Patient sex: F
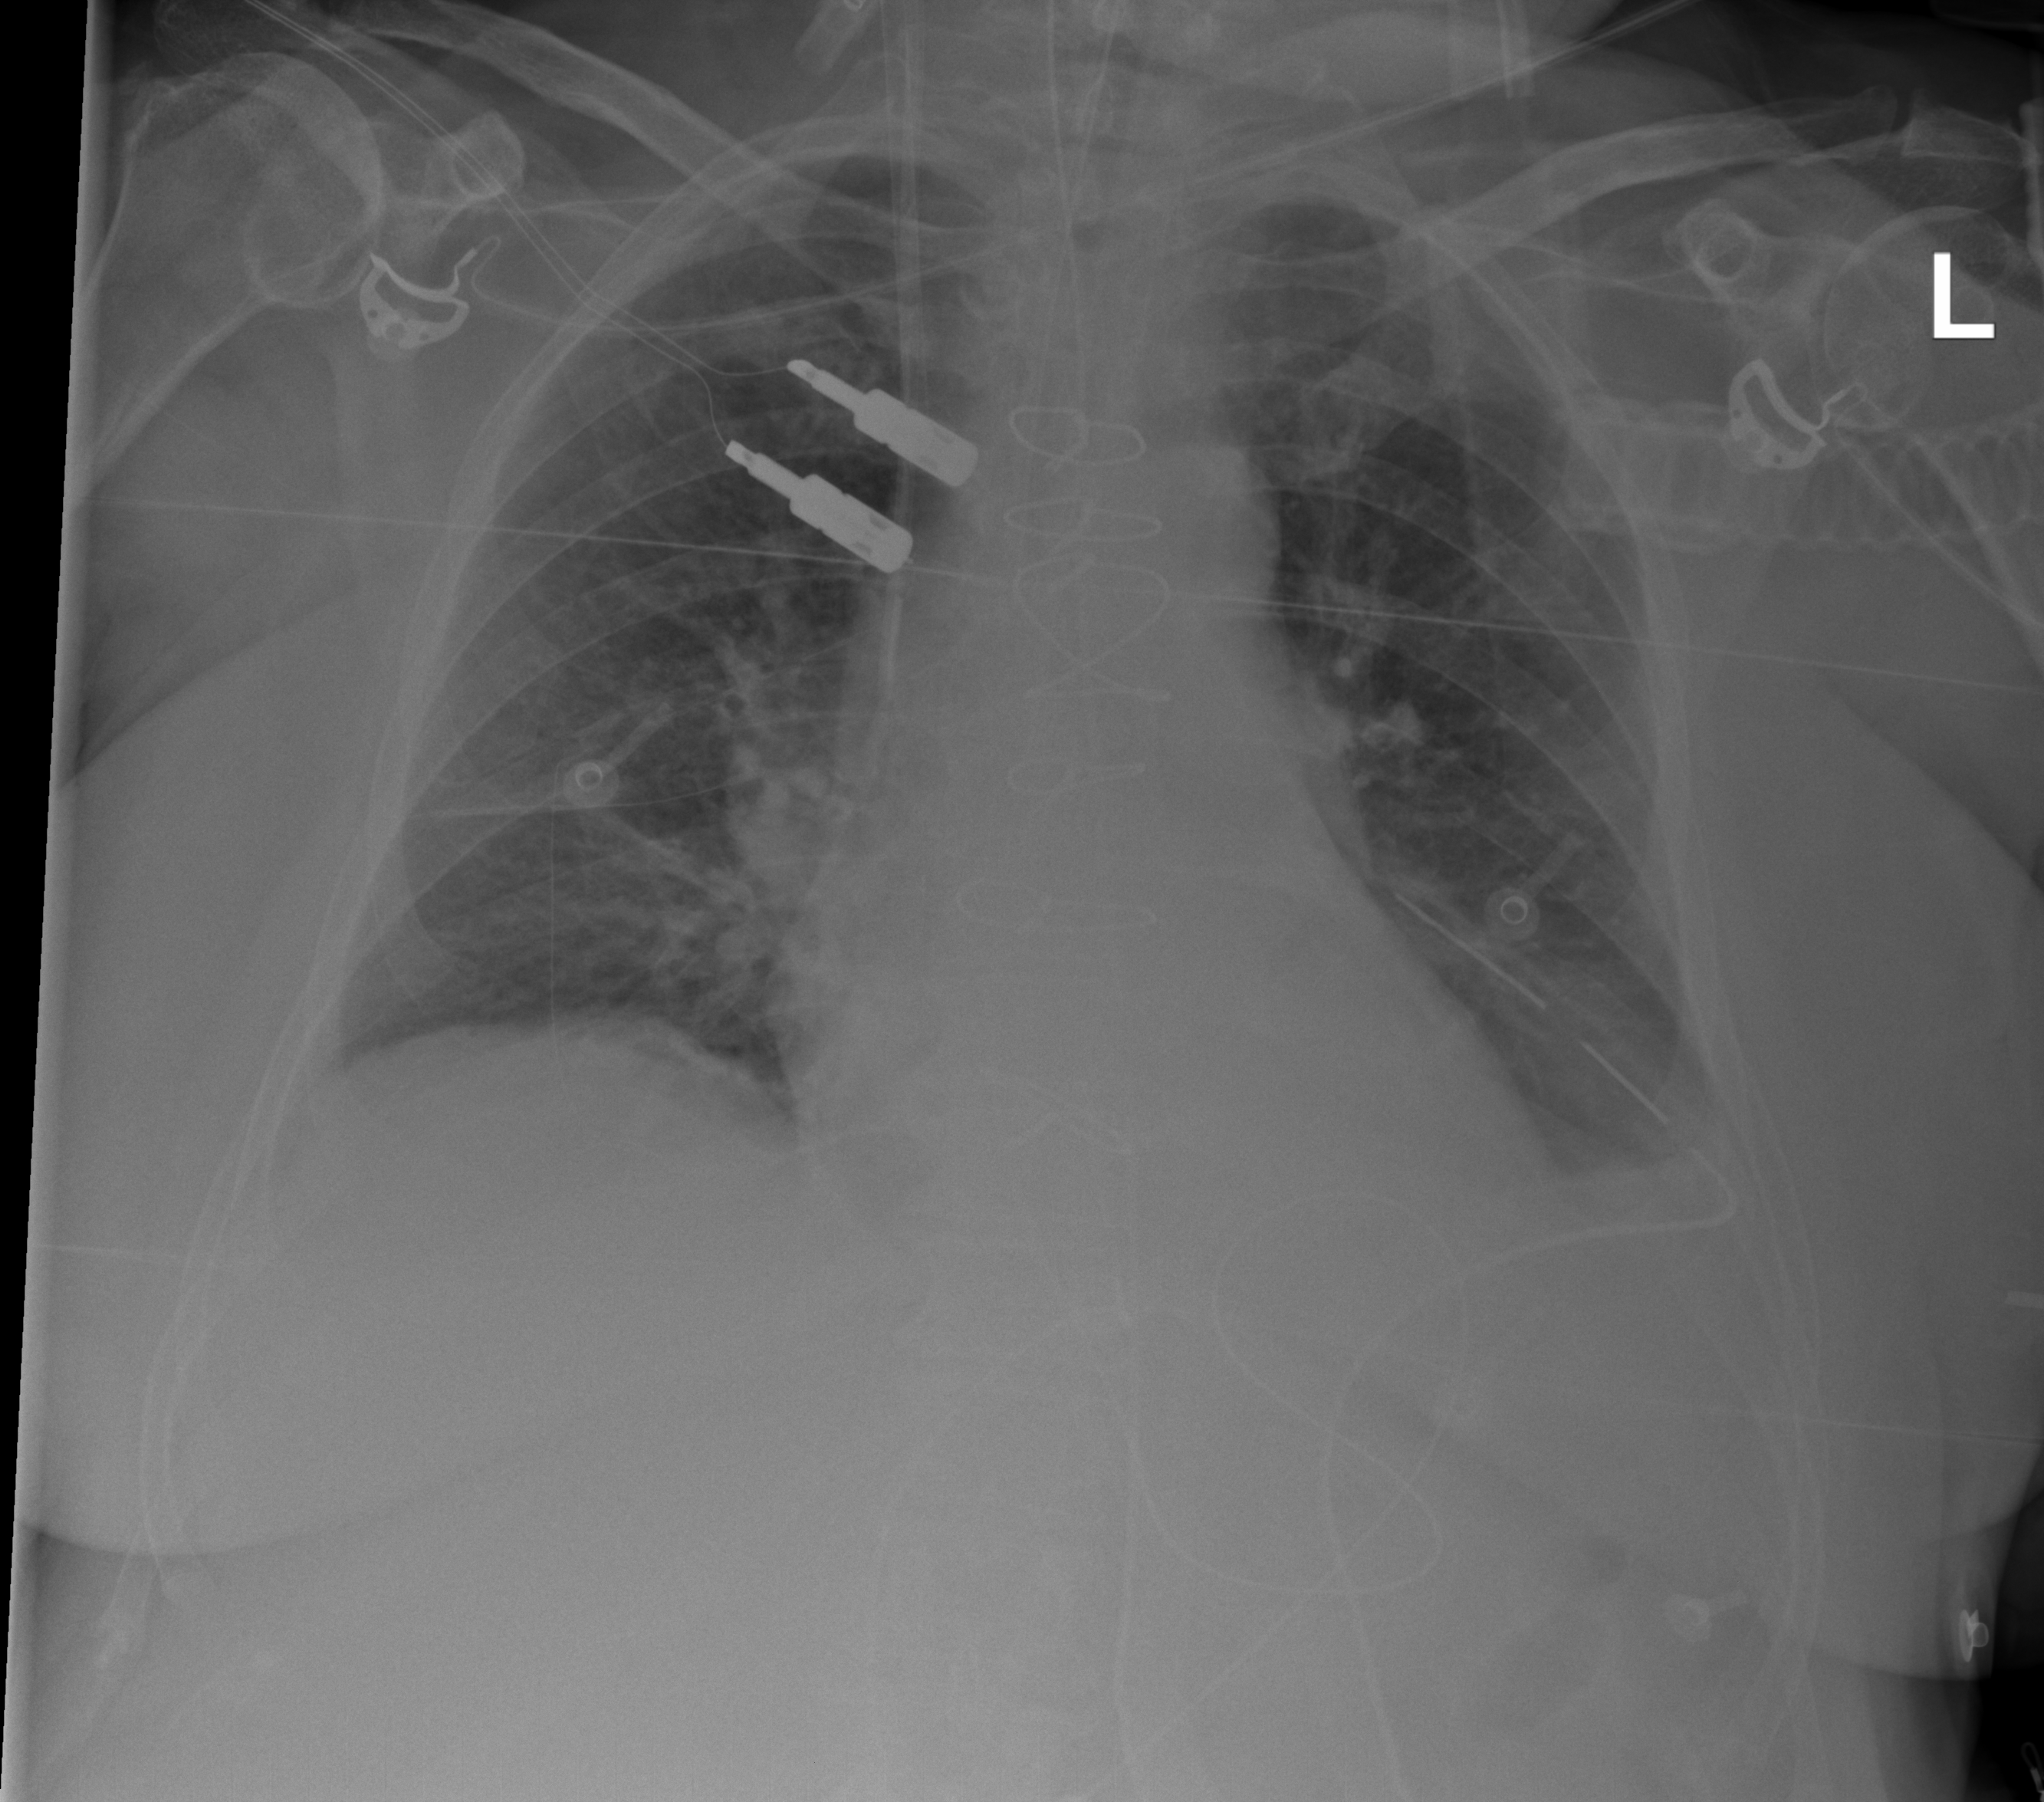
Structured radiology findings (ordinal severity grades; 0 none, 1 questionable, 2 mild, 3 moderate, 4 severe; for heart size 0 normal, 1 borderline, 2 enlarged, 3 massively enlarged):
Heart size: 0
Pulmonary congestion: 2
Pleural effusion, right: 0
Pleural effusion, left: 2
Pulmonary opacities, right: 0
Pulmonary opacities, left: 0
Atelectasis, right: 0
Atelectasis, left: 0